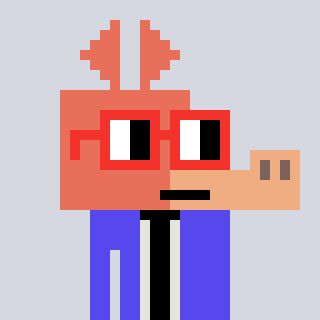
a pixel art character with square red glasses, a aardvark-shaped head and a computerblue-colored body on a cool background